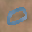
Label: 0